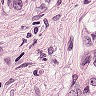
Metastatic tissue present: yes